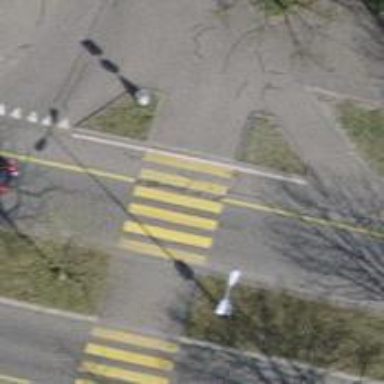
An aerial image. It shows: Uncontrolled zebra crossing with pedestrian island.